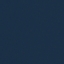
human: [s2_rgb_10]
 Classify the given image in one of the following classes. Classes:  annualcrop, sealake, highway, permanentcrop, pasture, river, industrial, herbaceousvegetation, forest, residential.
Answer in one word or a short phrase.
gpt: SeaLake